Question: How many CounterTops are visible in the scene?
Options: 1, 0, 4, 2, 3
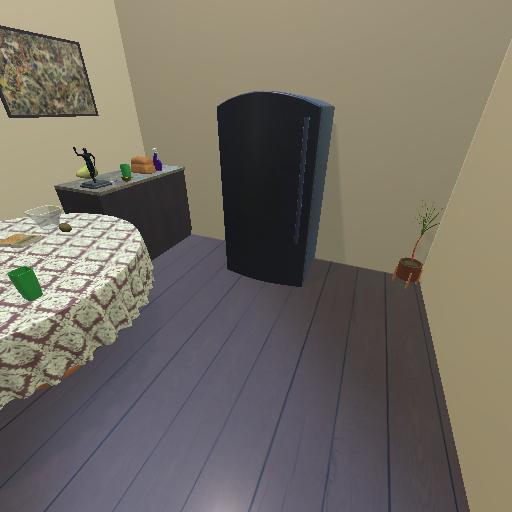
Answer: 1